Question: I implemented an image transition between two activities using the new shared elements from lollipop. It's working but I get a weird white blinking on the entire screen during the transition and I can't find how to get rid of it. Here is an example:

Here is how the second activity is launched
'''
public static void launch(
@NonNull Activity activity, @NonNull View transitionView, Game game) {
ActivityOptionsCompat options =
ActivityOptionsCompat.makeSceneTransitionAnimation(
activity, transitionView, game.gameFullId);
Intent intent = new Intent(activity, ListImportationLoginActivity.class);
intent.putExtra(INTENT_EXTRA_GAME, retailer);
ActivityCompat.startActivity(activity, intent, options.toBundle());
}
'''
Then in onCreate:
'''
ViewCompat.setTransitionName(mLogoView, mGame.gameFullId);
'''
And the theme file:
'''
<resources>
<style name="Theme.MyApp.NoActionBar" parent="Theme.MyApp.NoActionBar.Base">
<item name="android:windowContentTransitions">true</item>
<item name="android:windowAllowEnterTransitionOverlap">true</item>
<item name="android:windowAllowReturnTransitionOverlap">true</item>
<item name="android:windowSharedElementEnterTransition">@android:transition/move</item>
<item name="android:windowSharedElementExitTransition">@android:transition/move</item>
</style>
</resources>
'''
Thanks for your help
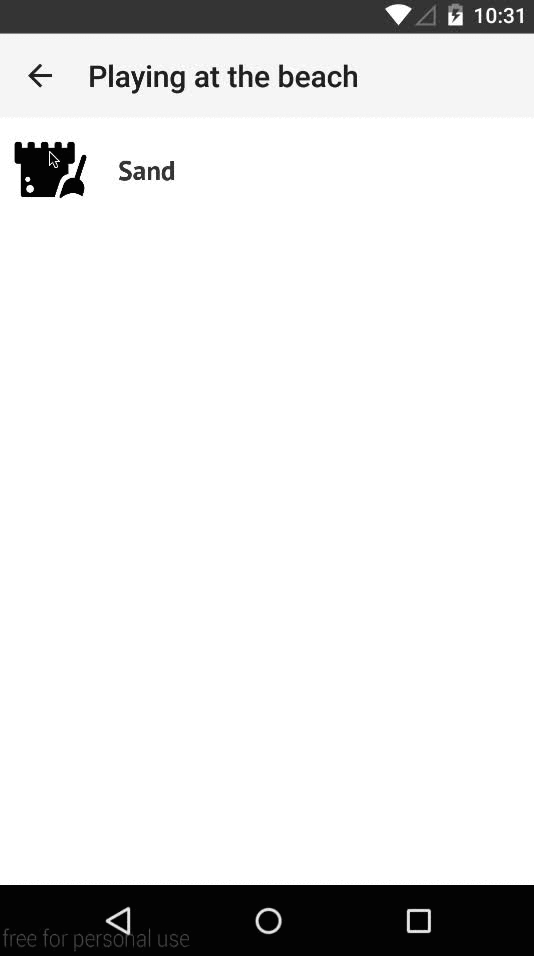
Answer: On the exiting activity, call
'getWindow().setExitTransition(null);'
On the entering activity, call
'getWindow().setEnterTransition(null);'
It will prevent the fade out of the exiting activity and the fade in of the entering activity, which removes the apparent blinking effect.